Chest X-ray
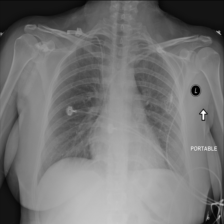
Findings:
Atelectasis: negative
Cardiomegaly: negative
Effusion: negative
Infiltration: positive
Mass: negative
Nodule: negative
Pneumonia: negative
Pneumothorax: negative
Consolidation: negative
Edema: negative
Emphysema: negative
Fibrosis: negative
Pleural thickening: negative
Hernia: negative